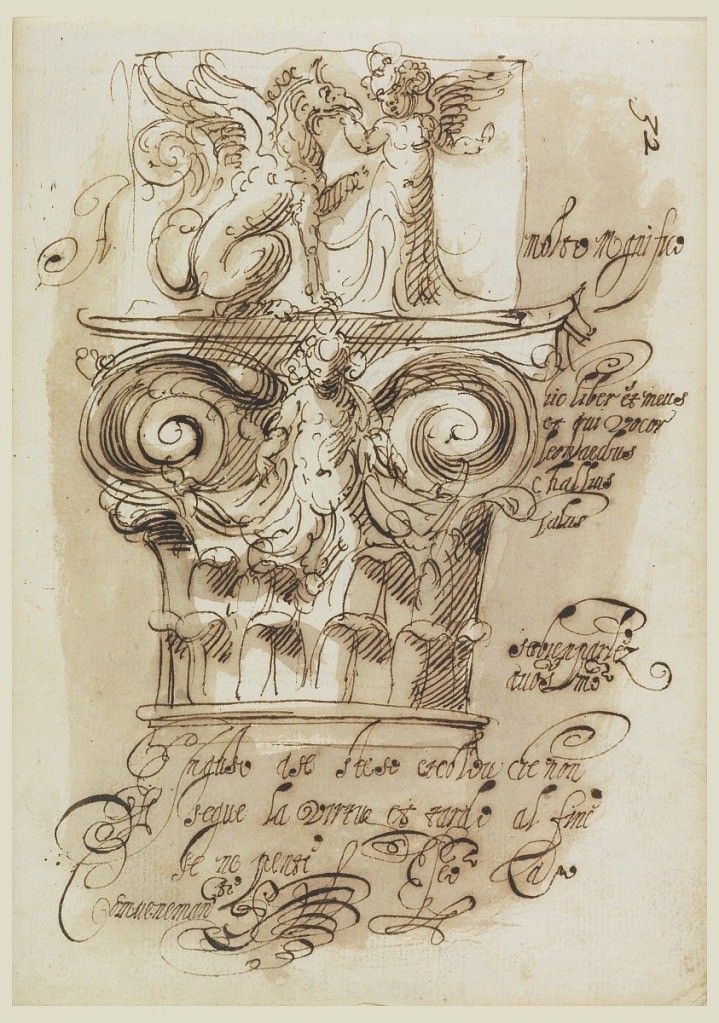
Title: Design for a Capital
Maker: Leonardo Scaglia, French, active Italy, 1640 – 1650
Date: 1640–50
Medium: Pen and brown ink, brush and wash on cream laid paper
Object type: Drawing
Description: Design for a composite capital, including a putto between the volutes.  Above is a sculpted block showing a seating griffin and standing putto.  Elaborate penmanship inscriptions with flourishing terminals.